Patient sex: M
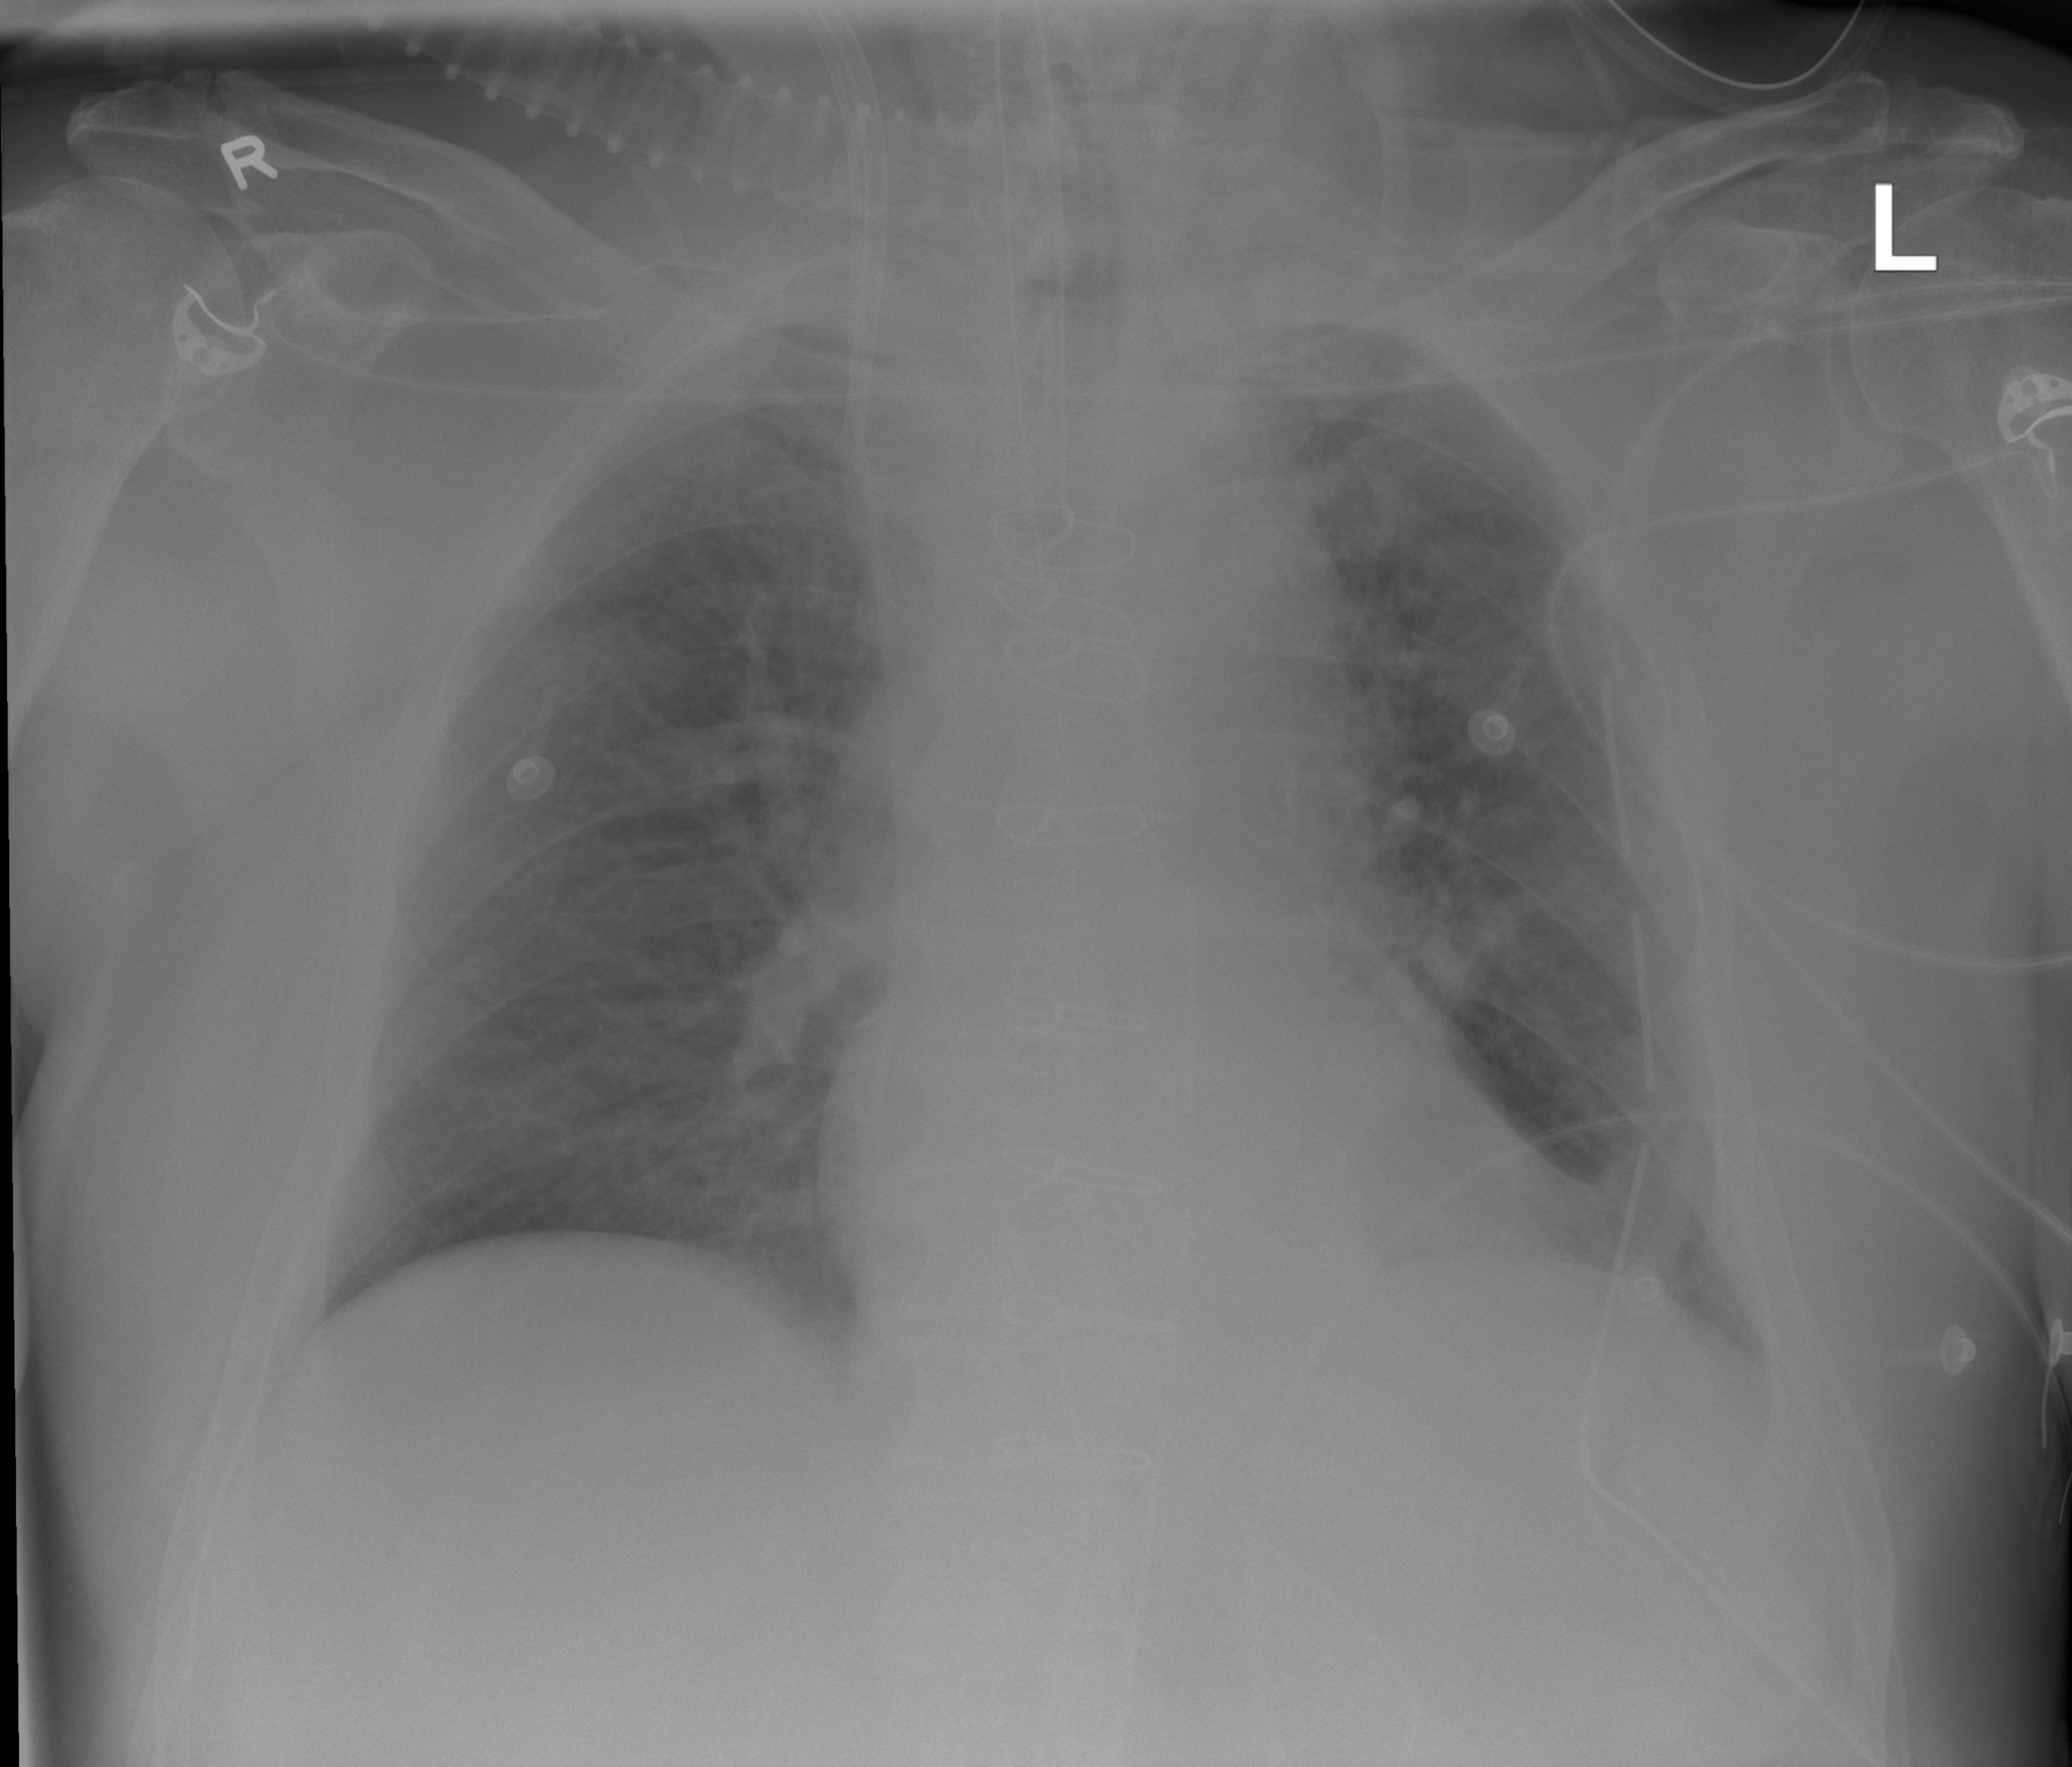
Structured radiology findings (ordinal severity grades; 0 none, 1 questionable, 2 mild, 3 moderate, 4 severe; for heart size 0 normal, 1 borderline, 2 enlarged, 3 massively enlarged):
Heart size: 0
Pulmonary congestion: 0
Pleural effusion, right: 0
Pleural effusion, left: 0
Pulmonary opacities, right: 1
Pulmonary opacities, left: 1
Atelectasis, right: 0
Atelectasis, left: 0